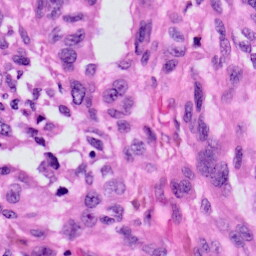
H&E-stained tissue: Skin